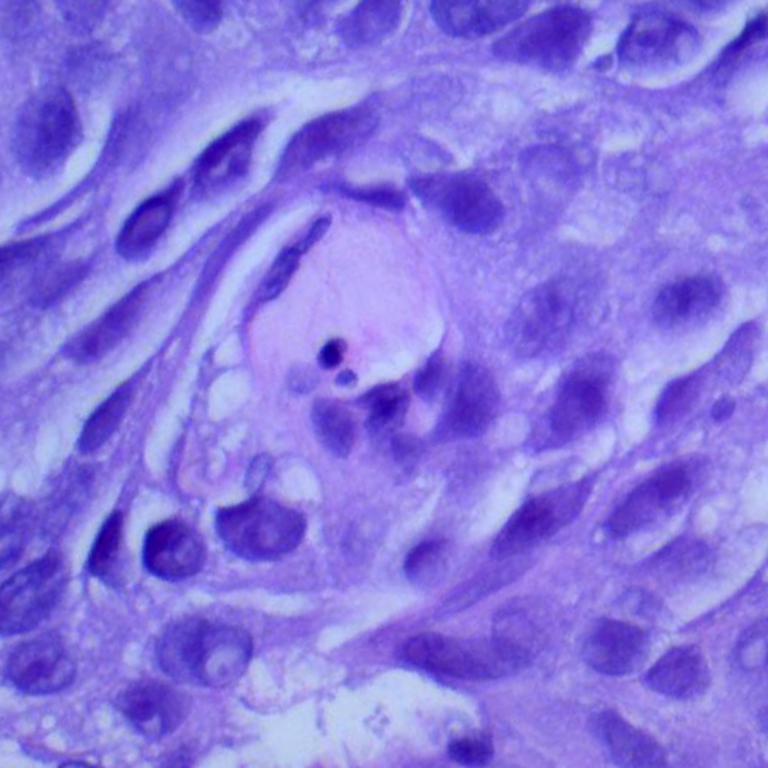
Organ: lung
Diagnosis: squamous carcinomas